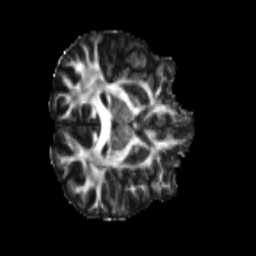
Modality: FA
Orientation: axial
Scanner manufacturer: siemens
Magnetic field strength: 3 T
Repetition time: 4 s
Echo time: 0.0594 s